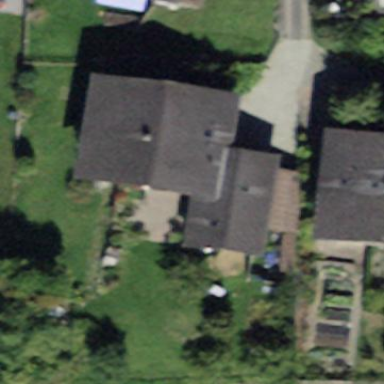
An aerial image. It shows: Residential building.